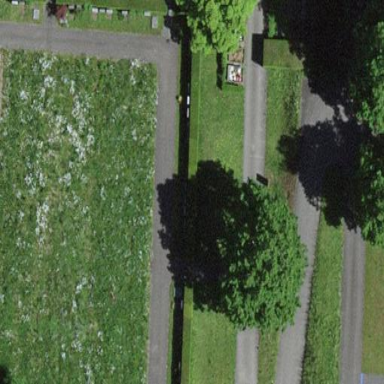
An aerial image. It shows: Grave yard.